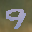
Label: 9